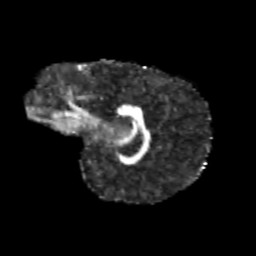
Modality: FA
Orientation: sagittal
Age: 11
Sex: female
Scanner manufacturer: siemens
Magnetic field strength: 3 T
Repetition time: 3.8 s
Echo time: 0.07 s